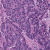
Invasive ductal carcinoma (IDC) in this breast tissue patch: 1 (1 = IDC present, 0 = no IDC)